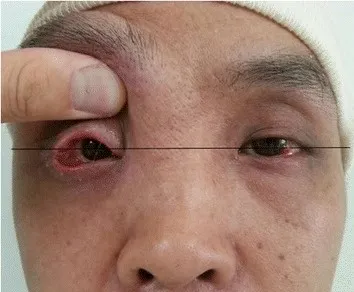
Clinical photograph after mass removal and orbital remodeling. Both eyes are located almost at the same level (black line).
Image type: medical_photograph (other_medical_photograph)